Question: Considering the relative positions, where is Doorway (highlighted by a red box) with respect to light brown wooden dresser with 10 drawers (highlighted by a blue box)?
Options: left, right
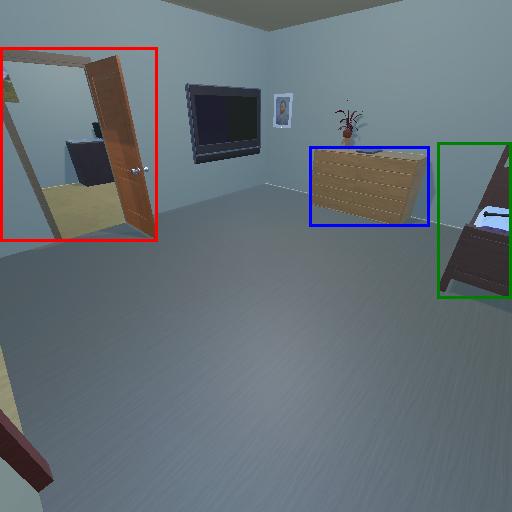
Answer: left